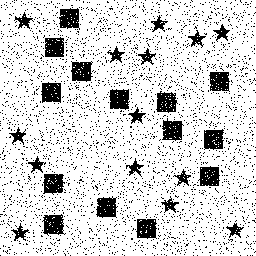
Squares: 14
Triangles: 0
Stars: 14
Total shapes: 28